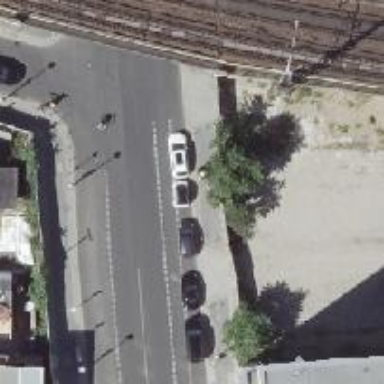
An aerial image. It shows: Unmarked crossing on footway.